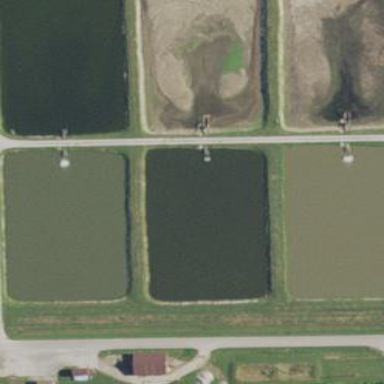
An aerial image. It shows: Image of aquaculture area surrounded by water.